Brain MRI, t2w sequence, axial 2D slice.
Patient: age 51, sex F, weight 95 kg, height 1.95 m
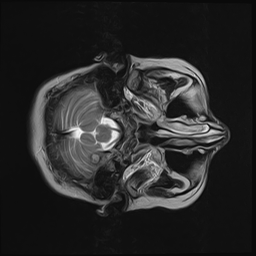